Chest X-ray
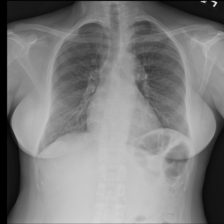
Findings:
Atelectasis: negative
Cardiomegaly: negative
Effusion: negative
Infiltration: negative
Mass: negative
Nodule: negative
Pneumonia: negative
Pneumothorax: negative
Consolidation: negative
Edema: negative
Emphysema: negative
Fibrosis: negative
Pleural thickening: negative
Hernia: negative